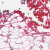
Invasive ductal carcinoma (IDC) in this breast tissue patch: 0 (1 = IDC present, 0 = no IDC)